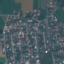
Land use / land cover: Residential